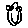
Label: smiley face